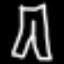
Label: pants